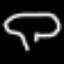
Label: mushroom